Question: I would like to use 'runge_kutta4' method in the <URL>. I've solved the problem in Matlab. My following code in Matlab to solve 'x'' = -x - g*x'', with initial values 'x1 = 1', 'x2 = 0', is as follows
'main.m'
'''
clear all
clc
t = 0:0.1:10;
x0 = [1; 0];
[t, x] = ode45('ODESolver', t, x0);
plot(t, x(:,1));
title('Position');
xlabel('time (sec)');
ylabel('x(t)');
'''
'ODESolver.m'
'''
function dx = ODESolver(t, x)
dx = zeros(2,1);
g = 0.15;
dx(1) = x(2);
dx(2) = -x(1) - g*x(2);
end
'''
I've installed the odeint Library. My code for using 'runge_kutta4' is as follows
'''
#include <iostream>
#include <boost/numeric/odeint.hpp>
using namespace std;
using namespace boost::numeric::odeint;
/* The type of container used to hold the state vector */
typedef std::vector< double > state_type;
const double gam = 0.15;
/* The rhs of x' = f(x) */
void lorenz( const state_type &x , state_type &dx , double t )
{
dx[0] = x[1];
dx[1] = -x[0] - gam*x[1];
}
int main(int argc, char **argv)
{
const double dt = 0.1;
runge_kutta_dopri5<state_type> stepper;
state_type x(2);
x[0] = 1.0;
x[1] = 0.0;
double t = 0.0;
cout << x[0] << endl;
for ( size_t i(0); i <= 100; ++i){
stepper.do_step(lorenz, x , t, dt );
t += dt;
cout << x[0] << endl;
}
return 0;
}
'''
The result is in the following picture

My question is why the result varies? Is there something wrong with my C++ code?
These are the first values of both methods
'''
Matlab C++
-----------------
1.0000 0.9950
0.9950 0.9803
0.9803 0.9560
0.9560 0.9226
0.9226 0.8806
0.8806 0.8304
0.8304 0.7728
0.7728 0.7084
0.7083 0.6379
'''
---
Update:
The problem is that I forgot to include the initial value in my C++ code. Thanks for @horchler for noticing it. After including the proper values and using 'runge_kutta_dopri5' as @horchler suggested, the result is
'''
Matlab C++
-----------------
1.0000 1.0000
0.9950 0.9950
0.9803 0.9803
0.9560 0.9560
0.9226 0.9226
0.8806 0.8806
0.8304 0.8304
0.7728 0.7728
0.7083 0.7084
'''
I've updated the code to reflect these modifications.
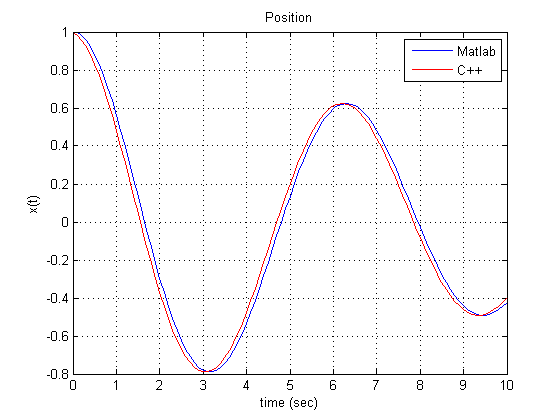
Answer: The 'runge_kutta4' stepper in odeint is nothing like Matlab's <URL>. Lastly, it looks like you may not be saving/printing your initial condition in your C++ results.
If you're confused at why 'ode45' is not taking fixed steps even though you specified 't = 0:0.1:10;', see <URL>.
If you must use the fixed step'runge_kutta4' stepper, then you'll need to reduce the integration step-size in your C++ code to match Matlab's output.